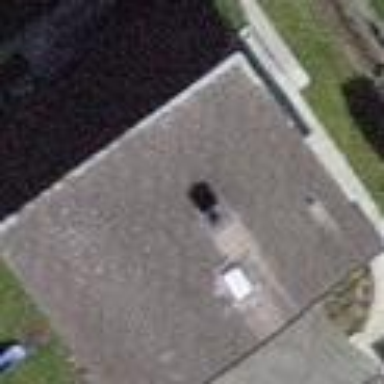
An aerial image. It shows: Building with tiled roof.